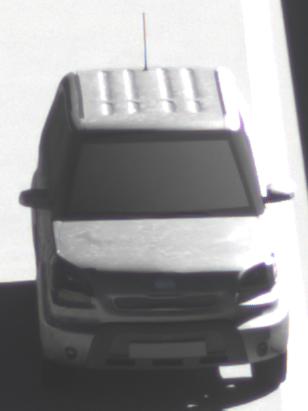
Make: KIA
Model: Soul 1.6
Detailed model: Soul (AM)
Model produced from: 2009/02
Model produced until: 2009/11
Doors: 5
Color: white
Road condition: dry road
Daytime: morning or afternoon
Contrast: high contrast